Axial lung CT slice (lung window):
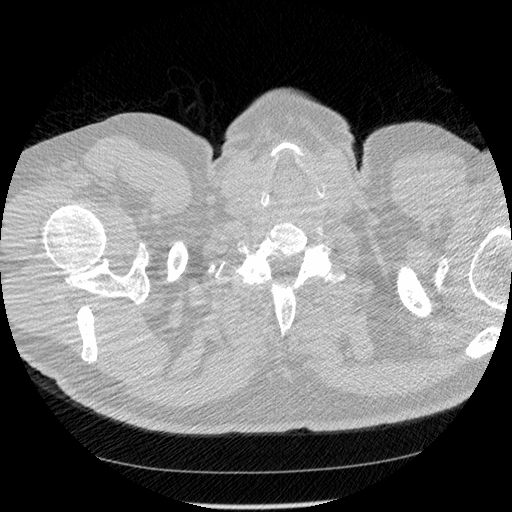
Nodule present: no